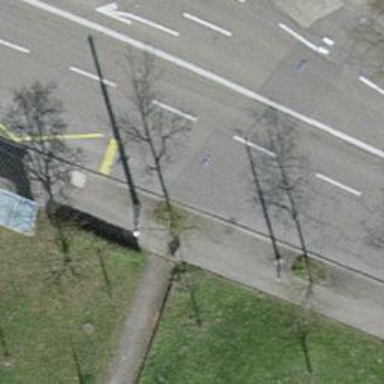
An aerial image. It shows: Asphalt sidewalk.